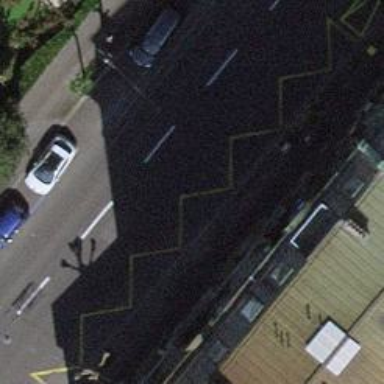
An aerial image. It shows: Bus stop with platform for public transport.